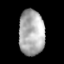
Tissue: lung
Cell type: Epithelial cells
Senescence score: 0.2148
Nuclear area (px): 1142
Mean DAPI intensity: 173.096